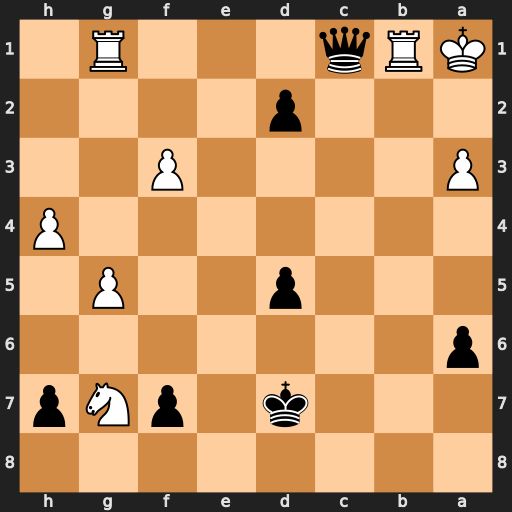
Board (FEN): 8/3k1pNp/p7/3p2P1/7P/P4P2/3p4/KRq3R1
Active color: b
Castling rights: -
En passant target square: -
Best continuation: Qxa3#